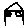
Label: house